Question: How can the UINavigationBar customizations be done? Is it using subclassing or categories?

I am interested in 2 aspects:
1. Adding an image to the NavBar (like the FOXNEWS logo)
2. Customizing the back button to "Shows". (the back button usually takes the title of the previous view in the stack, but there is no title in previous view.)
Thanks in advance for any help
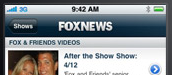
Answer: For the Fox News app it looks like they just set the tint color of the navigation bar. As for the Fox News logo, it's probably just an image view on the title view of the navigation bar. This code goes into a view controller's 'viewDidLoad' method:
'''
[self.navigationController.navigationBar setTintColor:/* Custom color here */];
UIImageView *logoView = [[UIImageView alloc] initWithImage:[UIImage imageNamed:@"logo"]];
[self.navigationItem setTitleView:logoView];
[logoView release];
'''
To customize the back button you need to place this in the 'viewDidLoad' method of the view controller (i.e. the one that this button leads back to):
'''
UIBarButtonItem *backButton = [[UIBarButtonItem alloc] initWithTitle:@"Shows"
style:UIBarButtonItemStyleBordered target:nil action:nil];
[self.navigationItem setBackBarButtonItem:backButton];
[backButton release];
'''
If you want to use a totally custom background image for your application's navigation bar, you need to create a custom 'UINavigationBar' category and draw the image within its 'drawRect:' method. Something like this:
'''
@implementation UINavigationBar (UINavigationBarBackgroundImage)
- (void)drawRect:(CGRect)rect
{
[[UIImage imageNamed:@"navigation-bar"] drawInRect:rect];
// Optionally you can set the tintColor here to go with the background
}
@end
'''